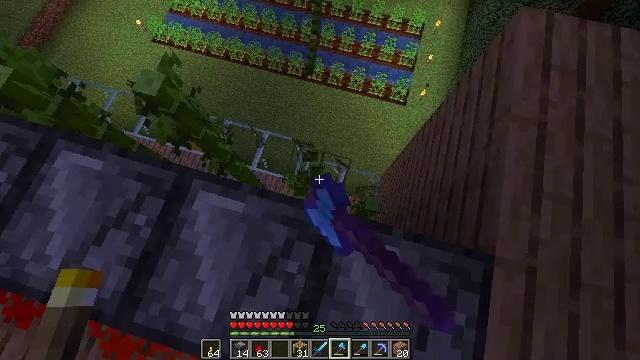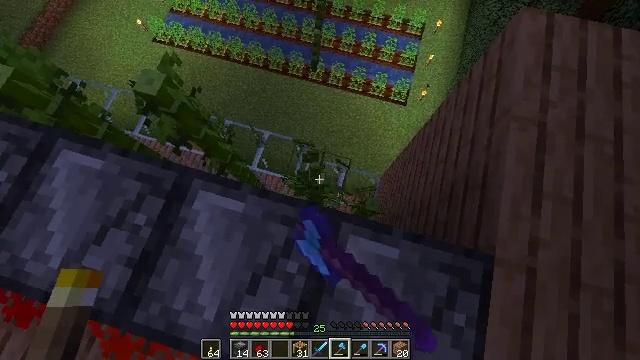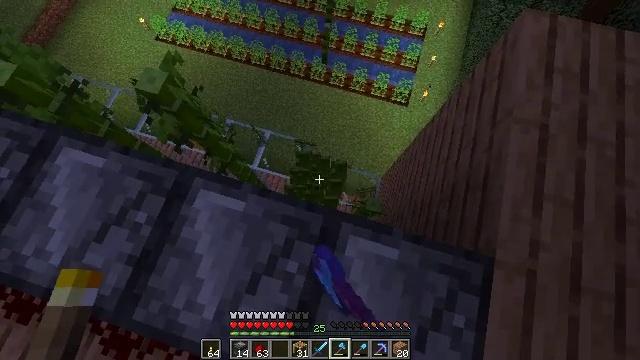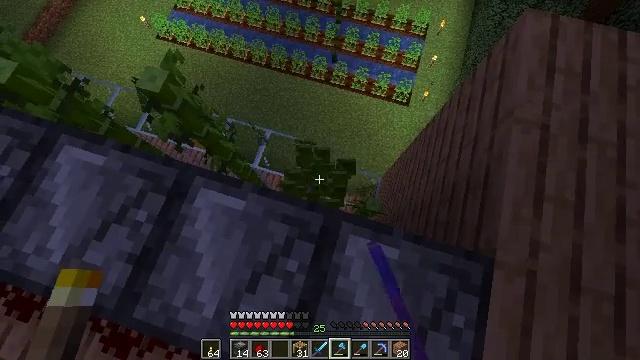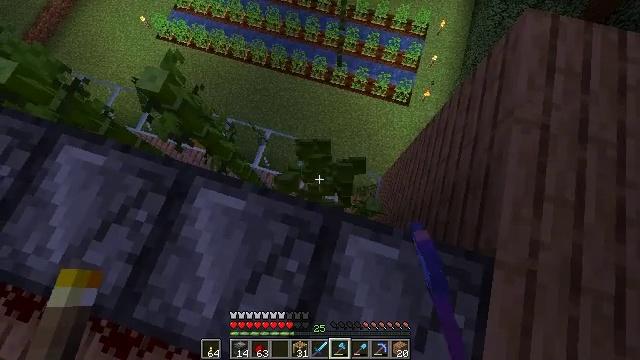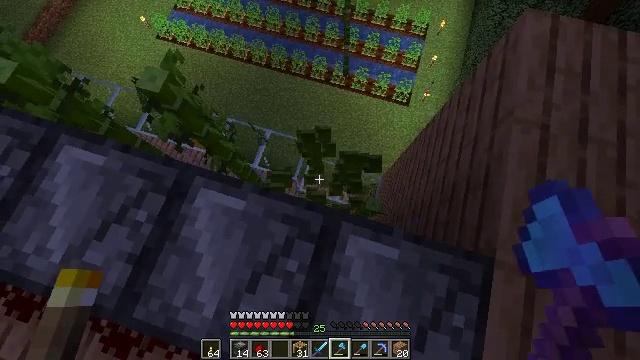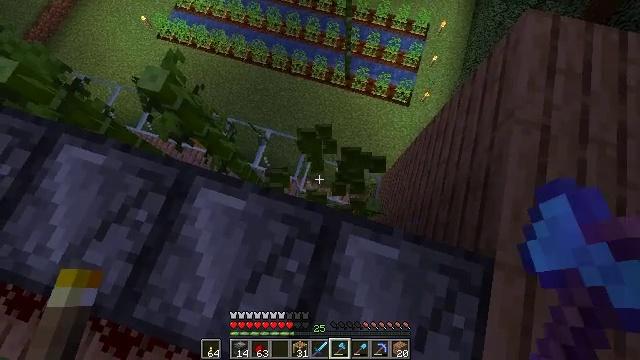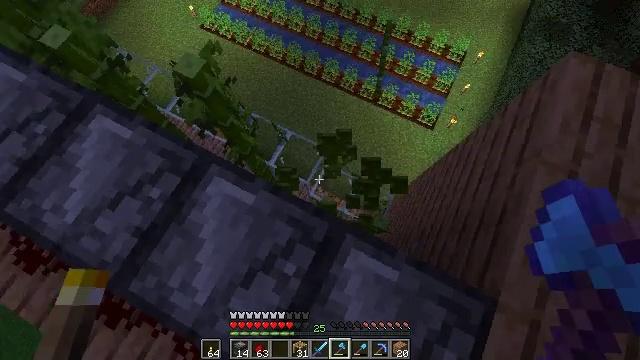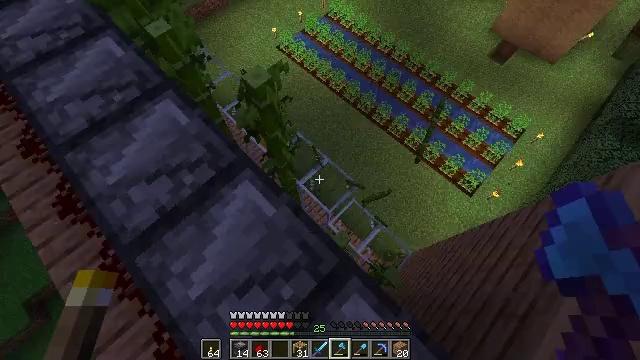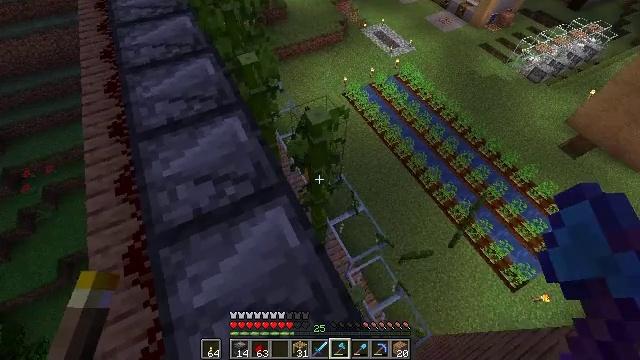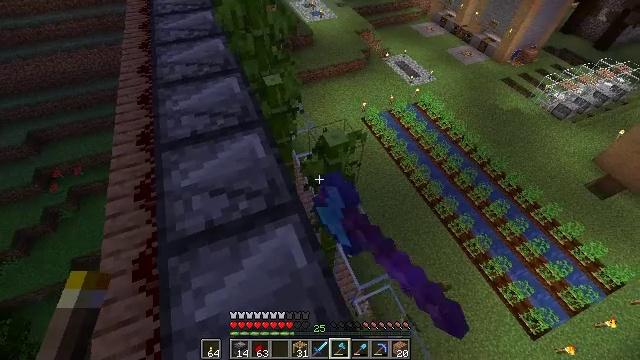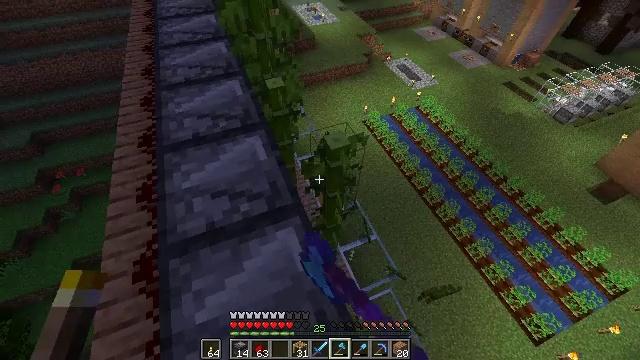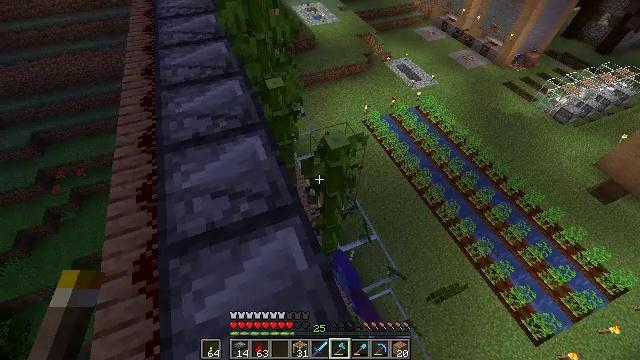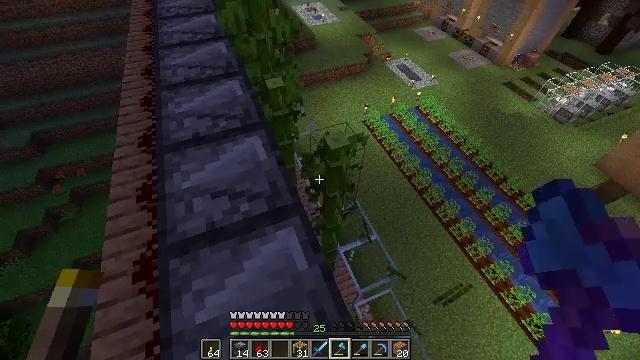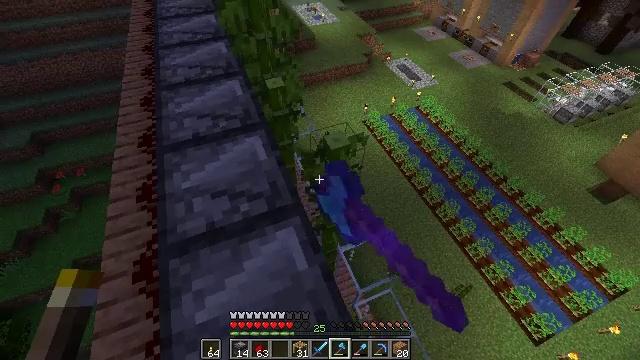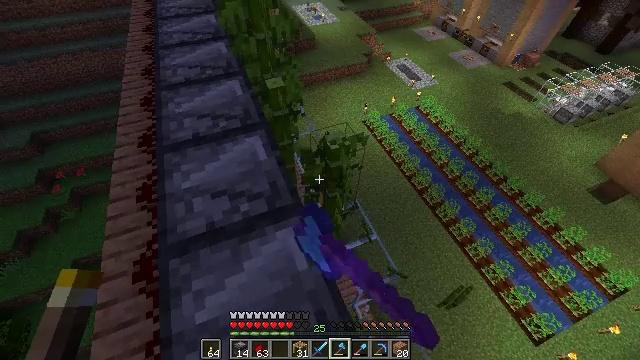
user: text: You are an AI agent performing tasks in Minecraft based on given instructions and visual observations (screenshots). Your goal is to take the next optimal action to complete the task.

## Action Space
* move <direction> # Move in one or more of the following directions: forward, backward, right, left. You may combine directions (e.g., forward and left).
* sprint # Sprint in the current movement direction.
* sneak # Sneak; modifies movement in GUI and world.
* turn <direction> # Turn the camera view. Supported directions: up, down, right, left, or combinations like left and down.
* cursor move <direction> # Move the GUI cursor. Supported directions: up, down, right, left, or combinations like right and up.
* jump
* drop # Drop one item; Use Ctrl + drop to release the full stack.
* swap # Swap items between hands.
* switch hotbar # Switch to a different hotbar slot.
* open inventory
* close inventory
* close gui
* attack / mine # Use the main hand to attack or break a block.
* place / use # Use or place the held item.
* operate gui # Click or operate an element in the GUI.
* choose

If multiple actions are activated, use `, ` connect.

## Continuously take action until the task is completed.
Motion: motion action
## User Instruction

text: Harvest bamboo from the farm.
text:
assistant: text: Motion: attack / mine
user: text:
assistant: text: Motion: attack / mine
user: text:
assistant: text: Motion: attack / mine
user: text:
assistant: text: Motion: attack / mine
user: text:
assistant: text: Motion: attack / mine
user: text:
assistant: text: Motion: attack / mine
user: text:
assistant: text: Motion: turn left and up, attack / mine
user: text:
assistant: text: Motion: turn left and up, attack / mine
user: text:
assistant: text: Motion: turn left and up, attack / mine
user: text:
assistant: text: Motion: turn left and up, attack / mine
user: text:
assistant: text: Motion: attack / mine
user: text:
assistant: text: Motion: attack / mine
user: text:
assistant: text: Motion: attack / mine
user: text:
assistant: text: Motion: attack / mine
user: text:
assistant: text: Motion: attack / mine
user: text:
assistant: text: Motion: attack / mine
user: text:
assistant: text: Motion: attack / mine
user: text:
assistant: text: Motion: attack / mine
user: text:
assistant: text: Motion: turn right and down, attack / mine
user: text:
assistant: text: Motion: turn down, attack / mine
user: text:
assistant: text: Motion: attack / mine
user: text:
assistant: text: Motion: turn down, attack / mine
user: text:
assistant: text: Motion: attack / mine
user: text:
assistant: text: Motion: attack / mine
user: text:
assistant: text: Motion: attack / mine
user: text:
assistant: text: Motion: attack / mine
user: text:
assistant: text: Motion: attack / mine
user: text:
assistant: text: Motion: attack / mine
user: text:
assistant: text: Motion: attack / mine
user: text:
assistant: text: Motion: attack / mine